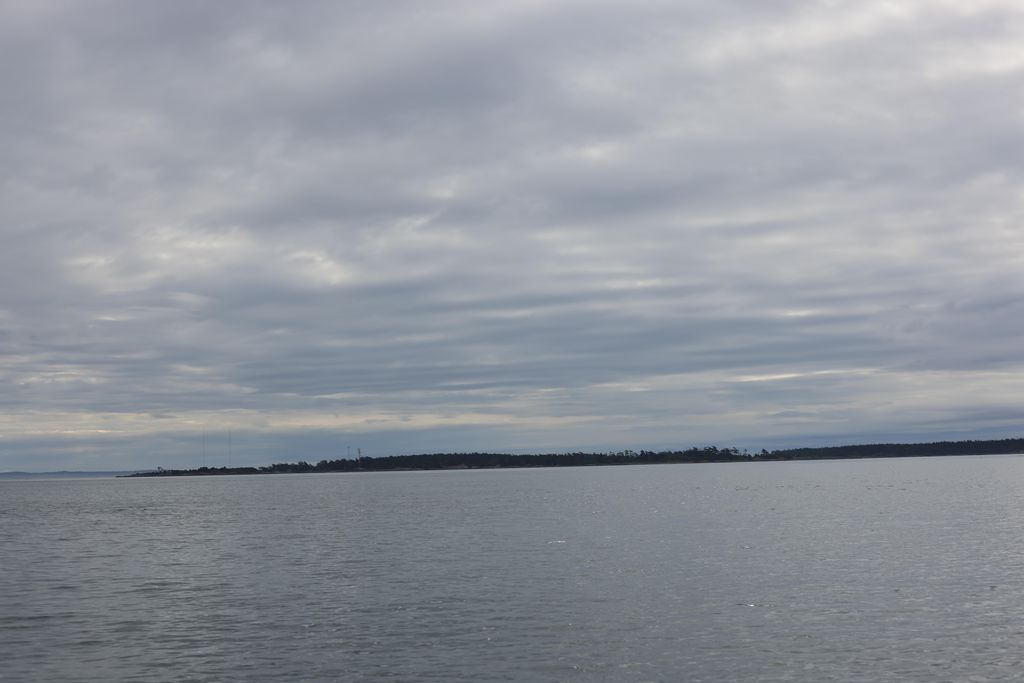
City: victoria